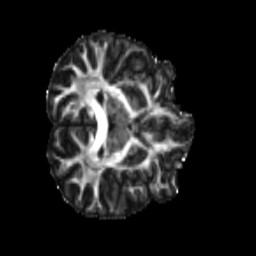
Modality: FA
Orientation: axial
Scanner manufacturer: siemens
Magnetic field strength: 3 T
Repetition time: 4 s
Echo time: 0.0594 s